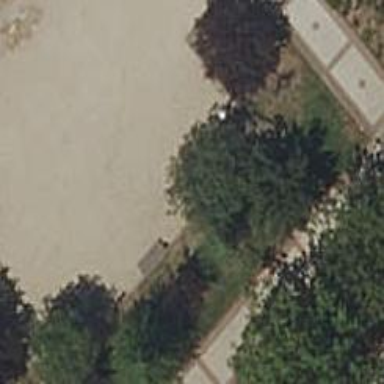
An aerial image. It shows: Picnic table located in leisure land area.